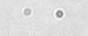
Label: camera_spot